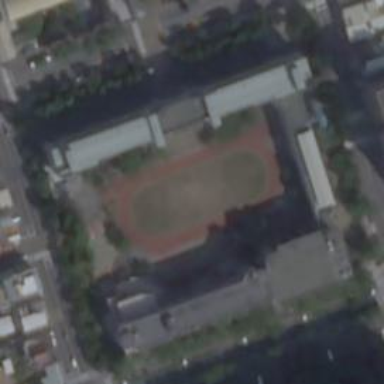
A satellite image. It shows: School with assembly point that also functions as shelter in emergency situations.